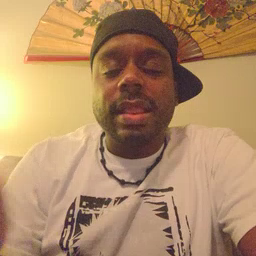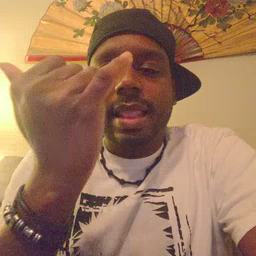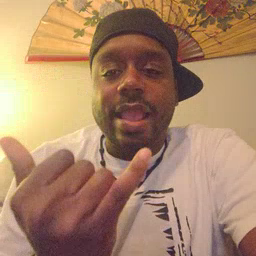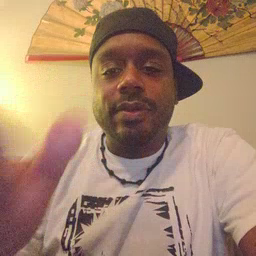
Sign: now